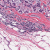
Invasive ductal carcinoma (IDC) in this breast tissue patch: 1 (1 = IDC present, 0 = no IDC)